Question: Find the minimum number of moves required to get from the Tower of Hanoi state described in the figure to the completed state
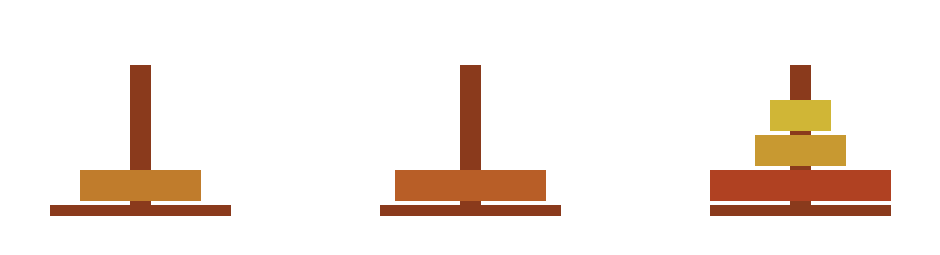
Answer: 11